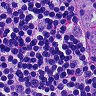
Metastatic tissue present: no